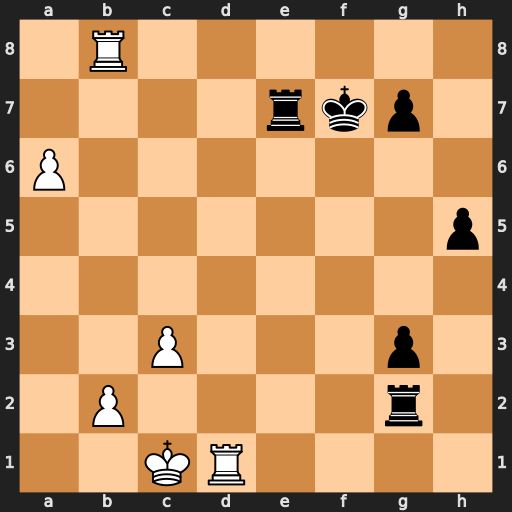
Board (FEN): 1R6/4rkp1/P7/7p/8/2P3p1/1P4r1/2KR4
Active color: w
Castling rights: -
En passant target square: -
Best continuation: Rb7 Re2 a7 Rxb7 a8=Q